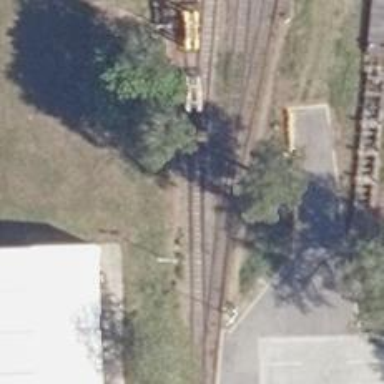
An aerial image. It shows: Railway switch.